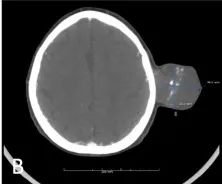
(B) PTC axial view.
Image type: radiology (ct)